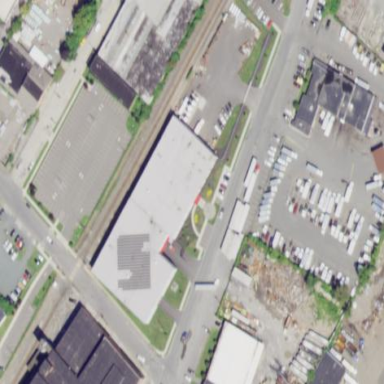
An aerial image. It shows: Industrial building.